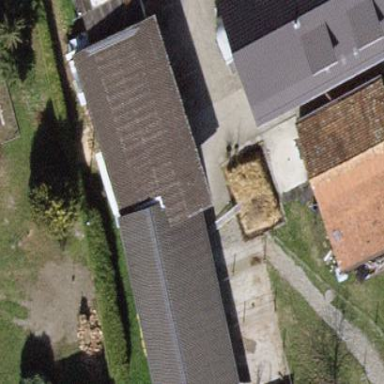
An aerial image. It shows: Farm auxiliary building.